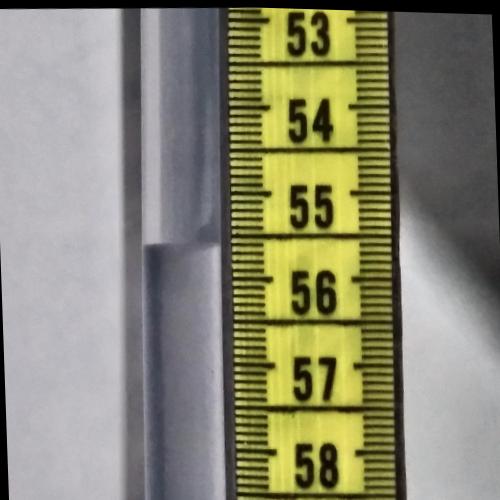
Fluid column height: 55.6 cm